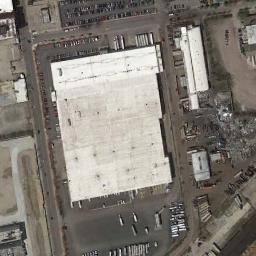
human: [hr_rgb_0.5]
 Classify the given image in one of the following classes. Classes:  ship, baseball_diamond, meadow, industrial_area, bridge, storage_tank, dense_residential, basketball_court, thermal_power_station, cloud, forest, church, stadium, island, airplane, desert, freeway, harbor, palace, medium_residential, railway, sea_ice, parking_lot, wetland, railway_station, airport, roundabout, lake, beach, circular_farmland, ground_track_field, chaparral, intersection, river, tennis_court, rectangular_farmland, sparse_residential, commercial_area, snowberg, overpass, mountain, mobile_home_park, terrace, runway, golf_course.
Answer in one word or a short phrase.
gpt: industrial_area